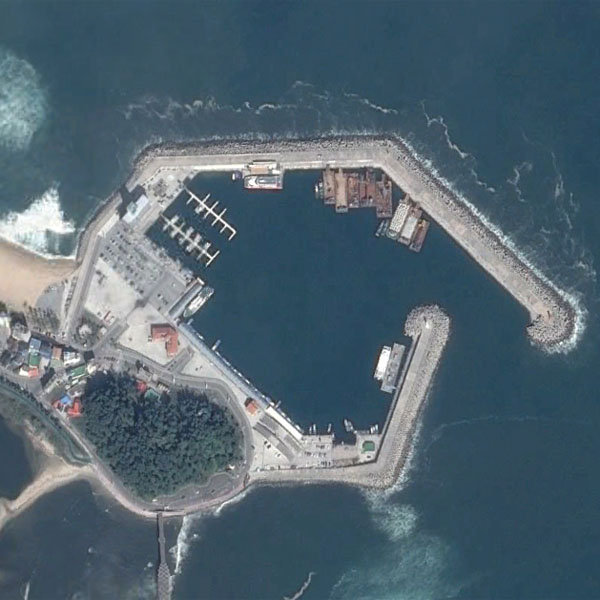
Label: Port